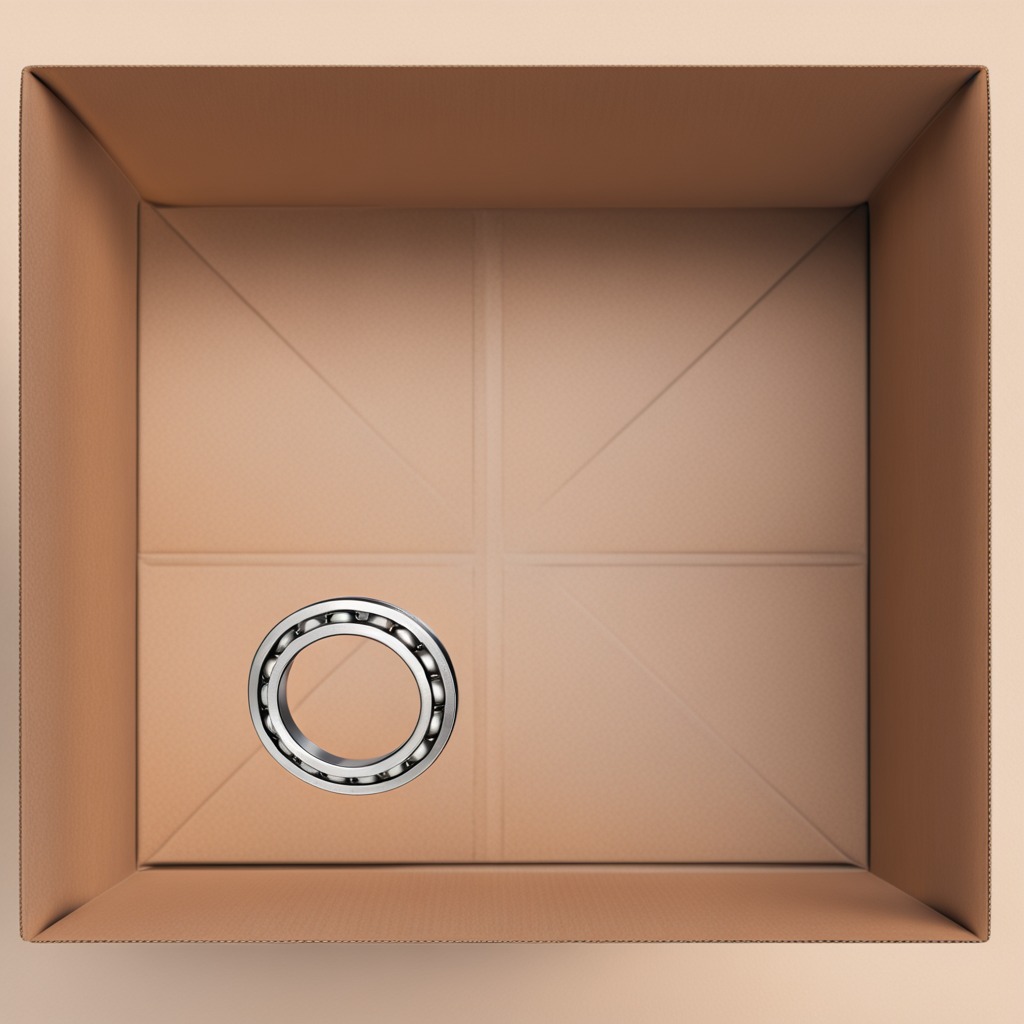
A metal ball bearing is lying on the cardboard box surface.